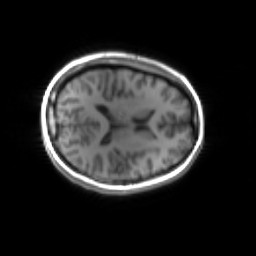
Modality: inplaneT1
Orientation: axial
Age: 24
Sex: female
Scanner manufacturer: siemens
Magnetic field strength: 3 T
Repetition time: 1.2 s
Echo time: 0.00251 s